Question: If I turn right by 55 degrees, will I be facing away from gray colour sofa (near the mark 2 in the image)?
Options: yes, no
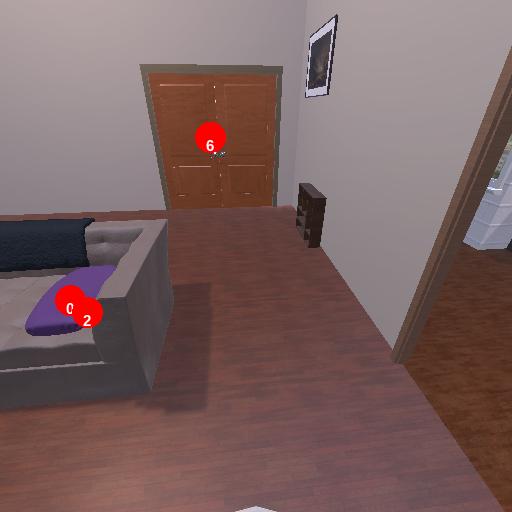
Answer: yes